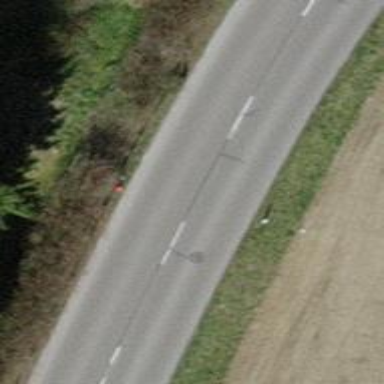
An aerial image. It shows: Secondary road with asphalt surface.